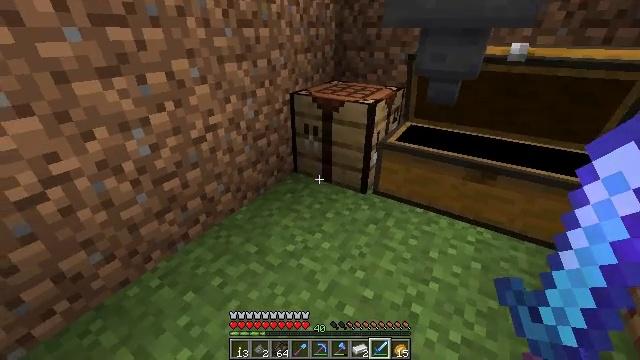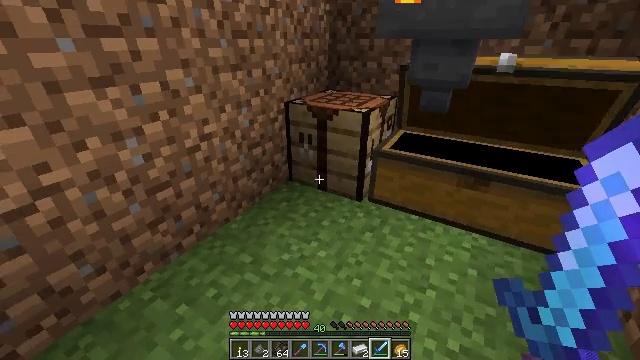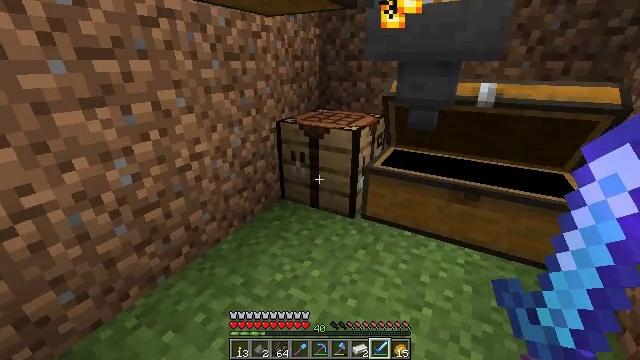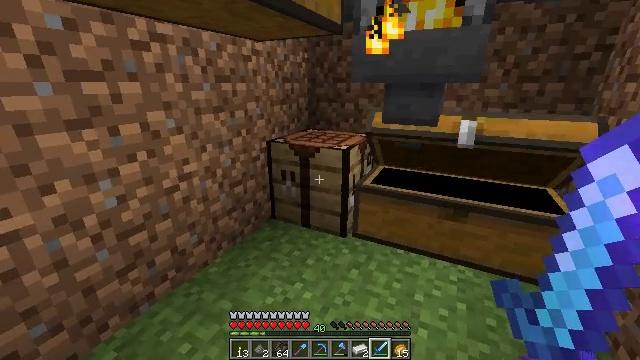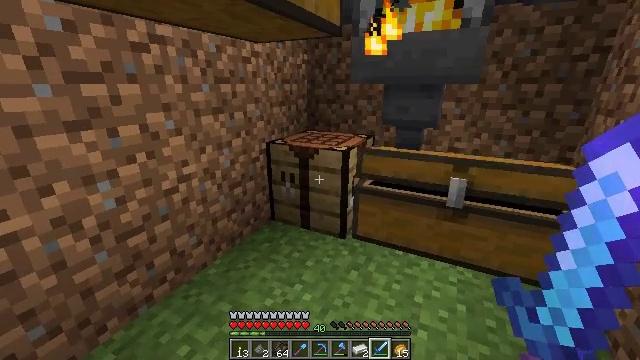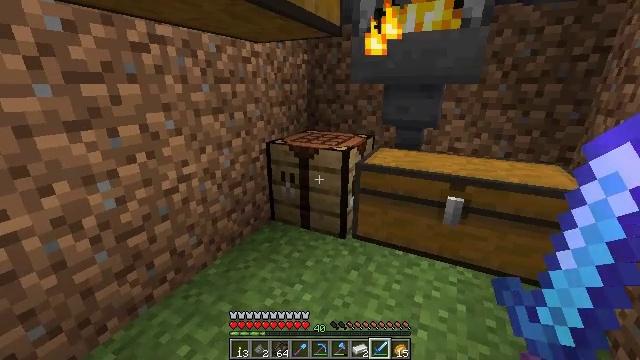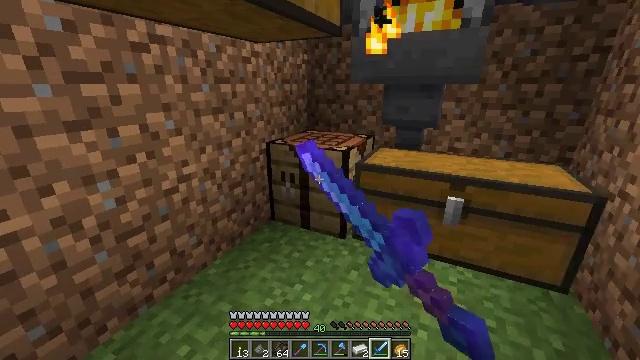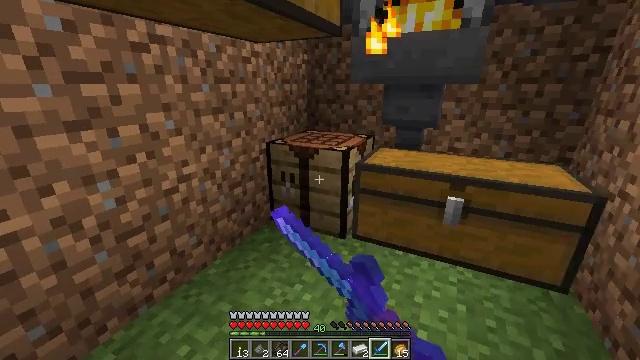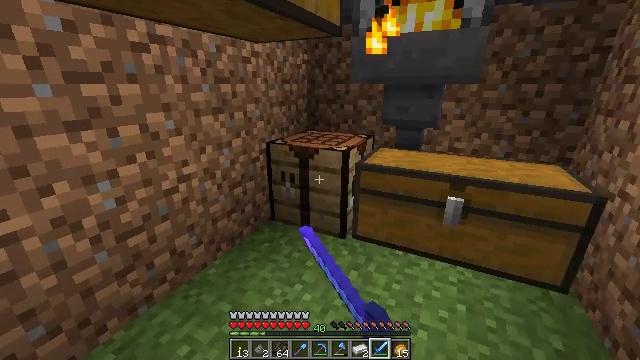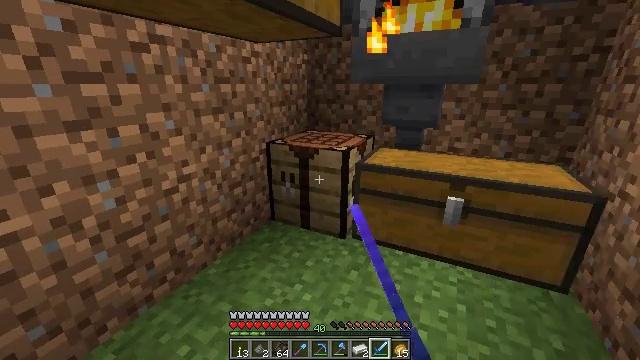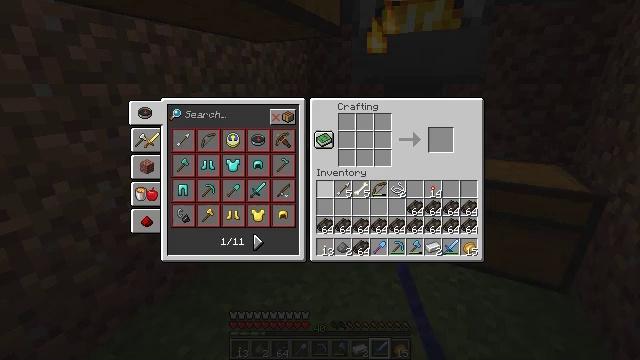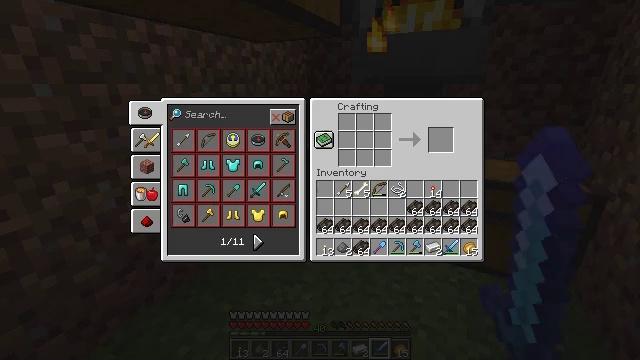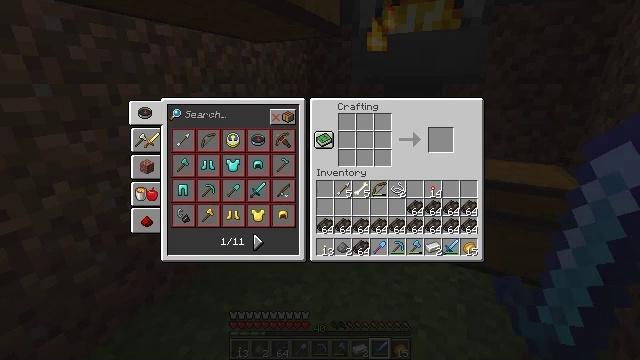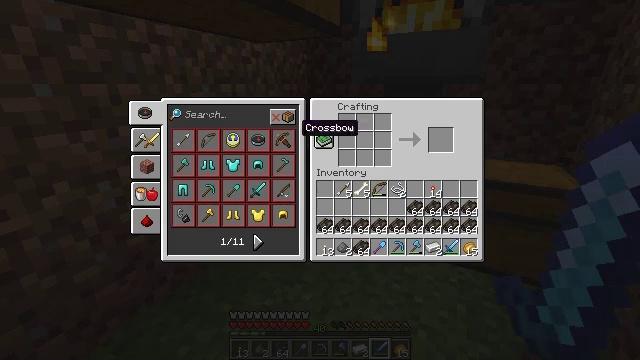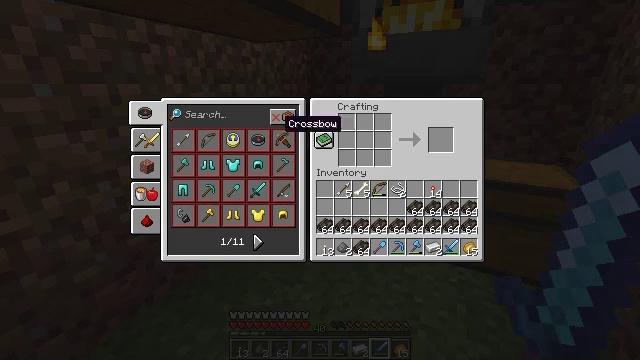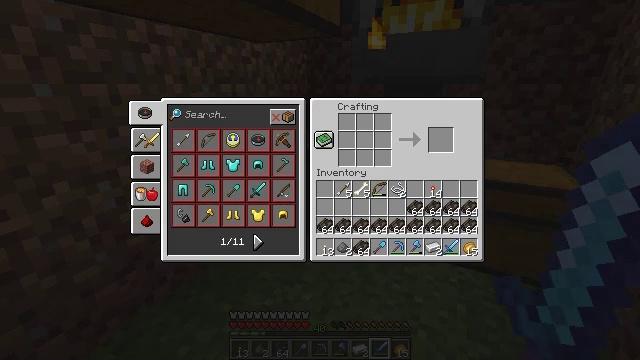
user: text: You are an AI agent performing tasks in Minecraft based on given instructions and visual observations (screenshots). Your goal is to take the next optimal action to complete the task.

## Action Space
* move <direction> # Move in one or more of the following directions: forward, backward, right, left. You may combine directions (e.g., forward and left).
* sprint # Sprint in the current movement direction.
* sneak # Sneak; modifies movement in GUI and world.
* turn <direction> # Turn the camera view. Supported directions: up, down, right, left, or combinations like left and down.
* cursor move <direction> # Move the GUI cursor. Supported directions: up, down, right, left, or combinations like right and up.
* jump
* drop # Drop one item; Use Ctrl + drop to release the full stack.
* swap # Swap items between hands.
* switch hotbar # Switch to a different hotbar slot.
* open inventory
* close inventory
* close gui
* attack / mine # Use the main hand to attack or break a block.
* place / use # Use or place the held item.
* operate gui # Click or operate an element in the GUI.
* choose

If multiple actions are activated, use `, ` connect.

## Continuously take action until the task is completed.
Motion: motion action
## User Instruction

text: Combine dried kelp in the crafting grid to make a dried kelp block.
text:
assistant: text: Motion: turn right and up
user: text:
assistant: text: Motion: turn right and up
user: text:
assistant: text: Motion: turn right and up
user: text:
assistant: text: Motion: no_op
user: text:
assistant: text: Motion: use / place
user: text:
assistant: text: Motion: use / place
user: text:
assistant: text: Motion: use / place
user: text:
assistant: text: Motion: use / place
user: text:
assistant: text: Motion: no_op
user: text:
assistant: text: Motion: open gui
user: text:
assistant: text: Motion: no_op
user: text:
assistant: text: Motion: cursor move left and up
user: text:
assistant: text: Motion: cursor move left and up
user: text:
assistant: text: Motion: cursor move left
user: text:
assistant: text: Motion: cursor move left and up
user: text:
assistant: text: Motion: cursor move left and up
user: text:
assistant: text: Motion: no_op
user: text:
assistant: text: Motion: no_op
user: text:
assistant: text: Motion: operate gui
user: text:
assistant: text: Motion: operate gui
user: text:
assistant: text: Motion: operate gui
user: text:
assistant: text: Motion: no_op
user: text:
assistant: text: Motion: no_op
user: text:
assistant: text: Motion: no_op
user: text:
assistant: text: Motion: no_op
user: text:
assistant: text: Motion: no_op
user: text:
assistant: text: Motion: no_op
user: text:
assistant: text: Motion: no_op
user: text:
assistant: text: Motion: no_op
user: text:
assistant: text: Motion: no_op